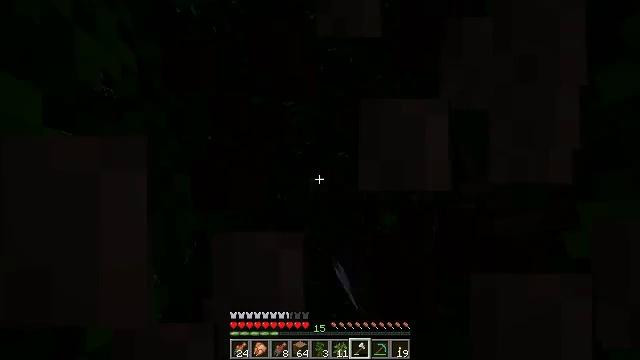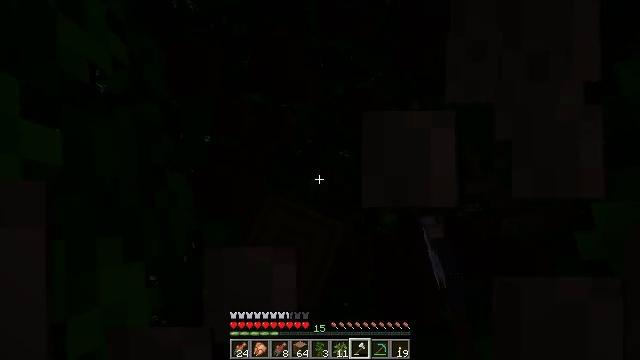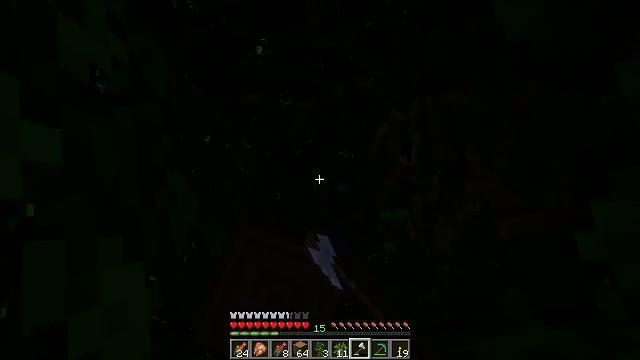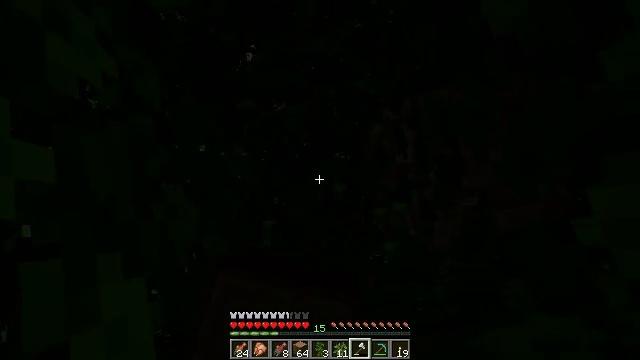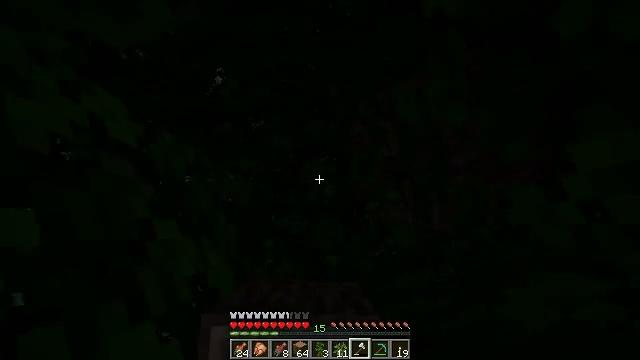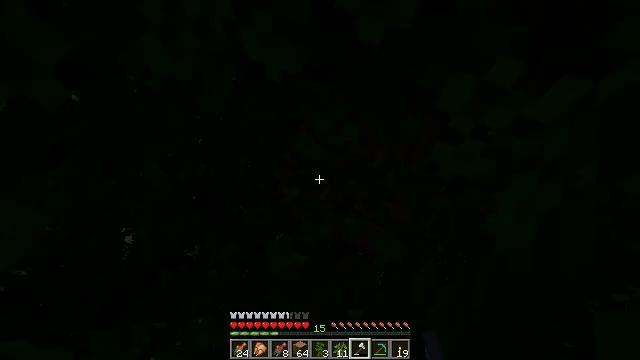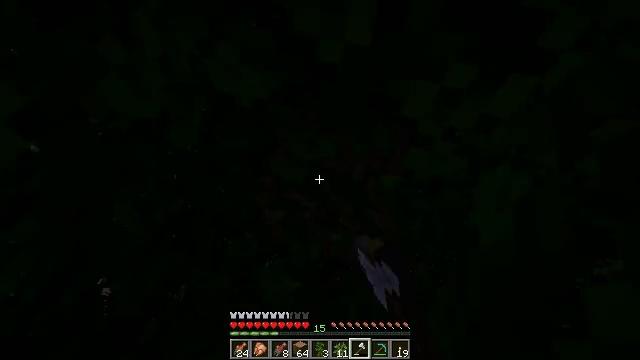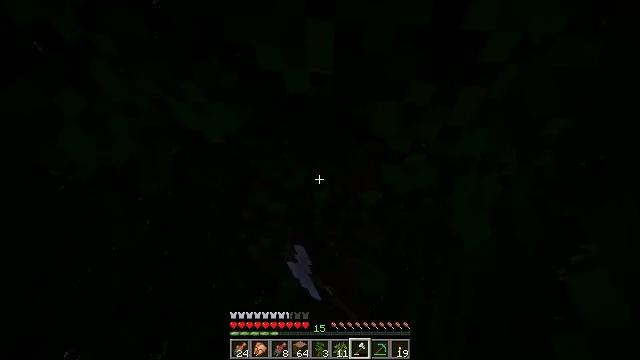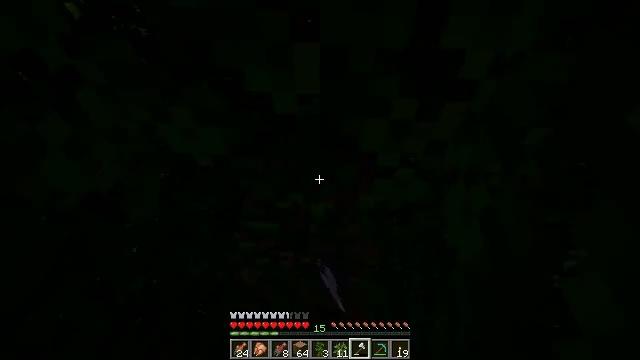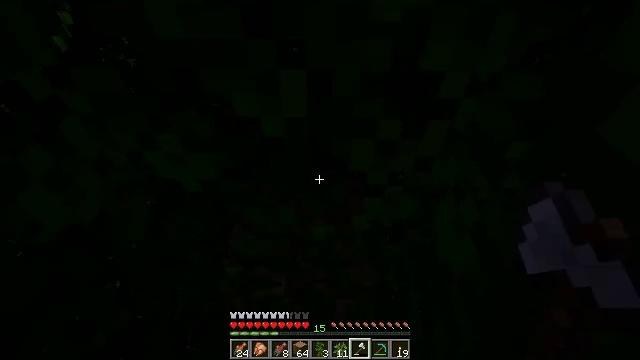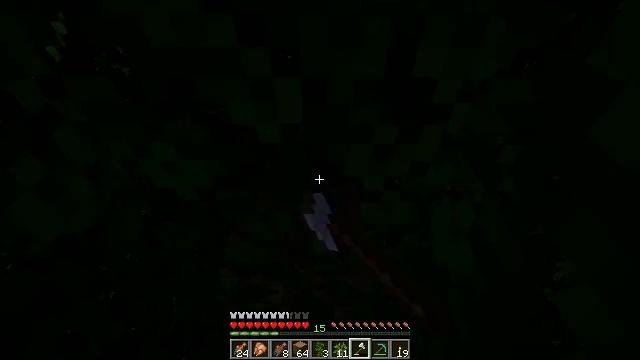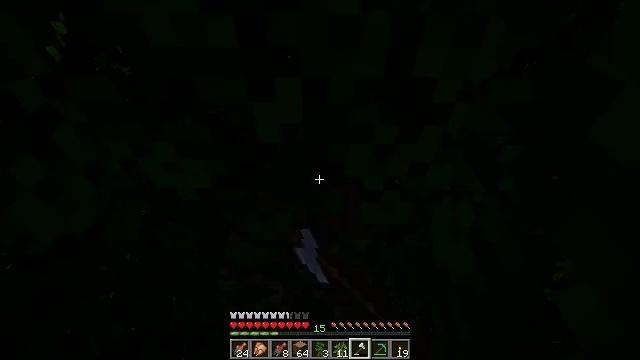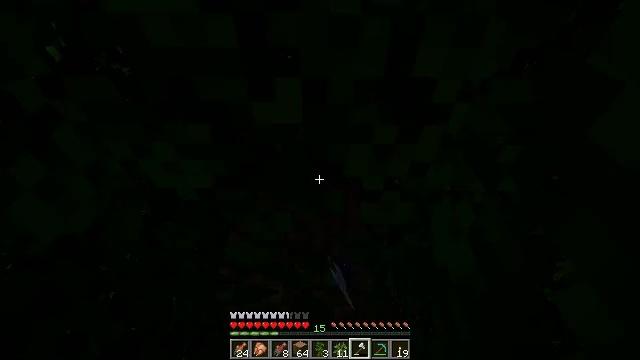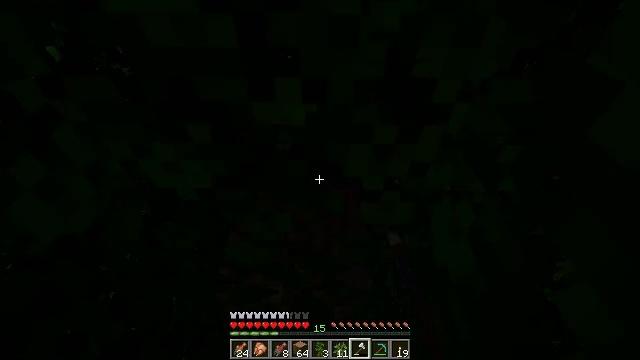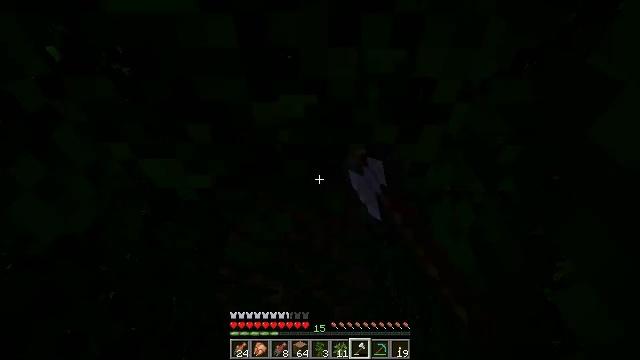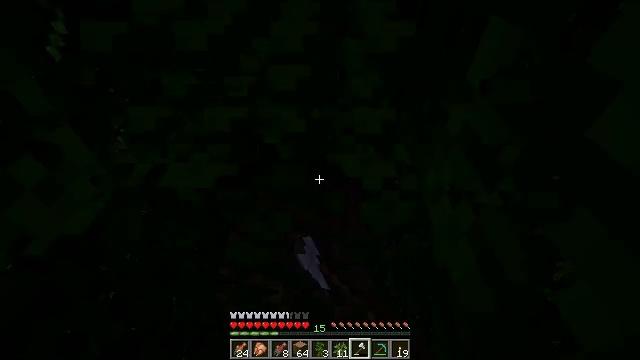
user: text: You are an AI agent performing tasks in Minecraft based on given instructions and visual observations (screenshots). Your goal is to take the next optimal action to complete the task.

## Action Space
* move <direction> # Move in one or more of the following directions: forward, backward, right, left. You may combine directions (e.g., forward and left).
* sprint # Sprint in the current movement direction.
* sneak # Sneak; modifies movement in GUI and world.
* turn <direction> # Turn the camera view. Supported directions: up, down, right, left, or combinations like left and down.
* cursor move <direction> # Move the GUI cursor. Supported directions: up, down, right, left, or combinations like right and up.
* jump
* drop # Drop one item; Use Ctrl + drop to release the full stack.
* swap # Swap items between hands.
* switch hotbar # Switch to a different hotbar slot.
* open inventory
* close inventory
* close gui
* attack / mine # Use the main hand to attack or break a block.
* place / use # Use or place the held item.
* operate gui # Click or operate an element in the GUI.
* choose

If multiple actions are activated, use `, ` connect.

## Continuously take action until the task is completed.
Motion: motion action
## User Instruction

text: Gather oak leaves by attacking.
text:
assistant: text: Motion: attack / mine
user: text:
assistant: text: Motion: attack / mine
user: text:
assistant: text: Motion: turn right, attack / mine
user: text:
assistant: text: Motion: turn right and up, attack / mine
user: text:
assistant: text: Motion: turn right and up, attack / mine
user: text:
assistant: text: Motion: turn right and up, attack / mine
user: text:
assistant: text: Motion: turn right and up, attack / mine
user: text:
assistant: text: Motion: turn right and up, attack / mine
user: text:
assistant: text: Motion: turn right and up, attack / mine
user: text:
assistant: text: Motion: turn right and up, attack / mine
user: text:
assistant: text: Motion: attack / mine
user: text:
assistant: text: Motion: attack / mine
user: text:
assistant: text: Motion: attack / mine
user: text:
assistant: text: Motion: attack / mine
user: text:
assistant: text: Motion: attack / mine
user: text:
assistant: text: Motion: attack / mine
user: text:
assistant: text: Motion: attack / mine
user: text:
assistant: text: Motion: attack / mine
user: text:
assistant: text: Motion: attack / mine
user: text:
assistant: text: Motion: attack / mine
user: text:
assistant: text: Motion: attack / mine
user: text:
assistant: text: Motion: turn down, attack / mine
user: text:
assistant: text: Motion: turn left and down, attack / mine
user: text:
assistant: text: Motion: attack / mine
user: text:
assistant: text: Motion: attack / mine
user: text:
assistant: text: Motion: attack / mine
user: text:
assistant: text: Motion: attack / mine
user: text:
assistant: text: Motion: attack / mine
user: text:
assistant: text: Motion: attack / mine
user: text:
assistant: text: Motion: attack / mine